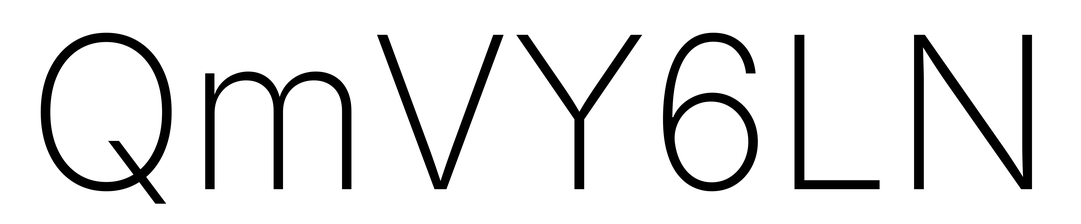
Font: Inter_ExtraLight